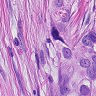
Metastatic tissue present: yes